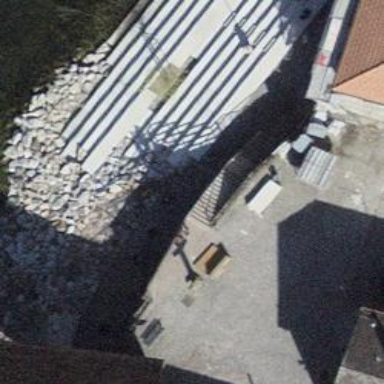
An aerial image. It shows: Set of concrete steps.